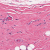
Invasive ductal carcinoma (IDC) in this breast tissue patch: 0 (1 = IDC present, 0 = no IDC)